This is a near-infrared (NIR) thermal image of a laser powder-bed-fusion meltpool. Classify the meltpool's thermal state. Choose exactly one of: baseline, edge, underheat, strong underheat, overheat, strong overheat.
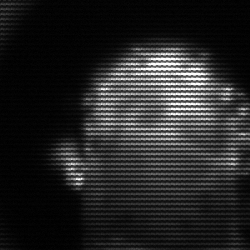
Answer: baseline